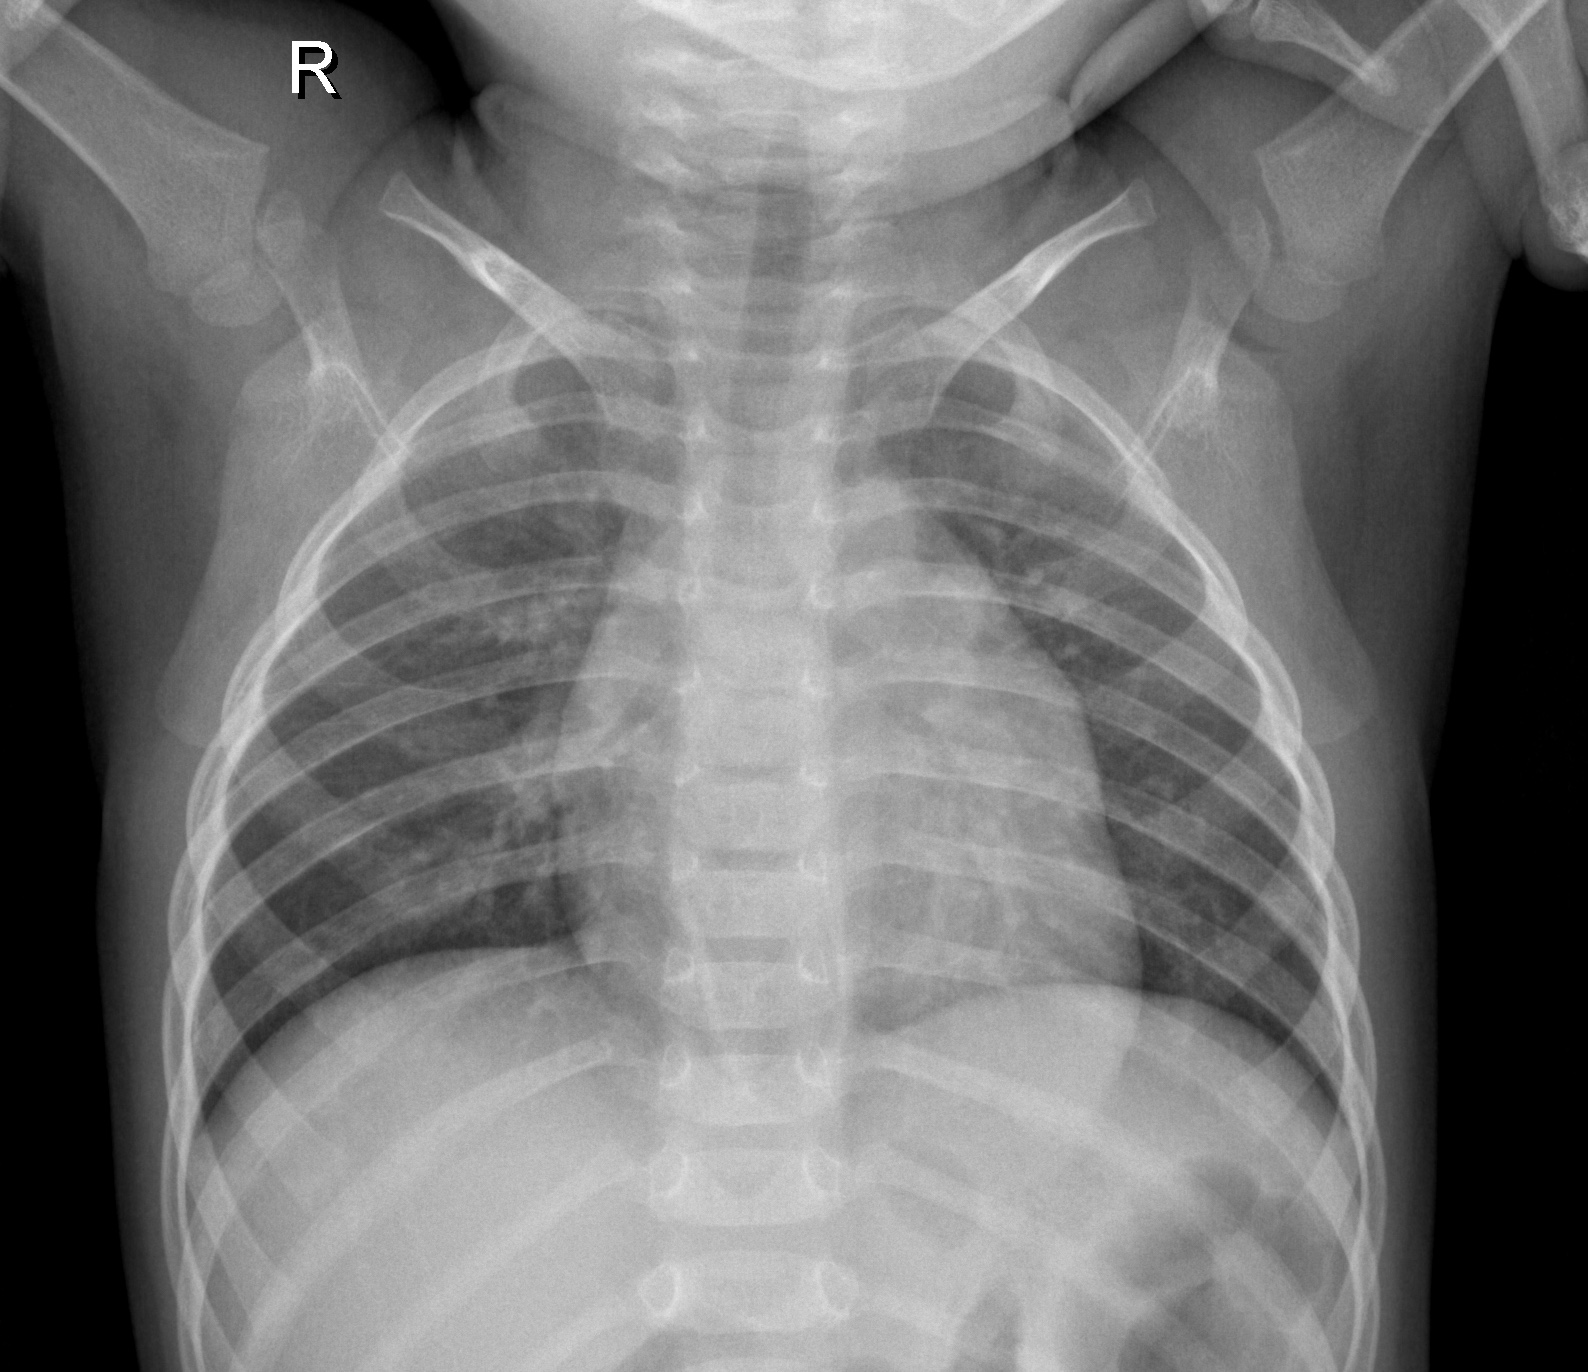
Diagnosis: NORMAL